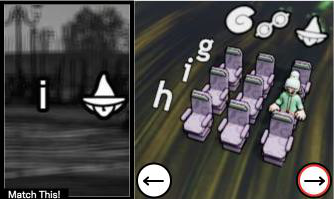
Task: seats
Answer: yes